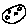
Label: moon